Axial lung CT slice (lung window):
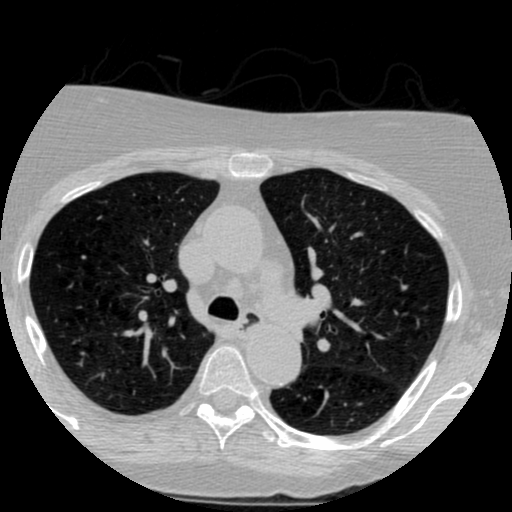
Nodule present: no